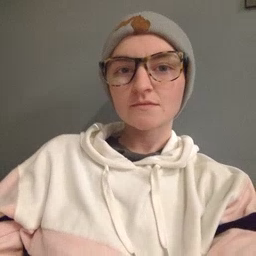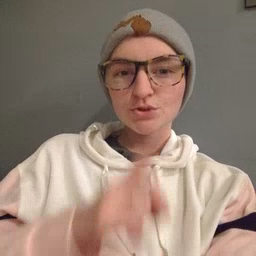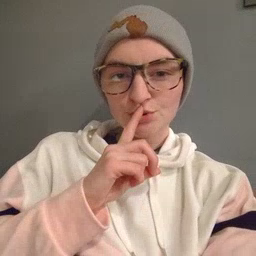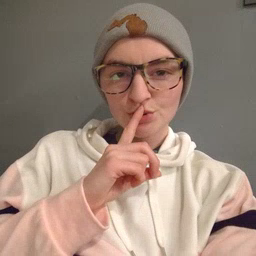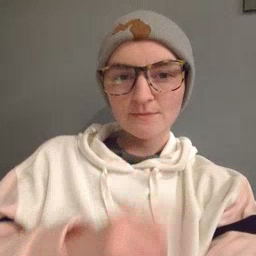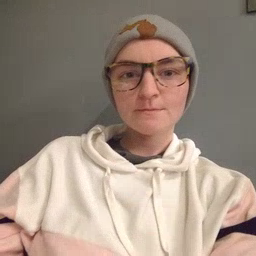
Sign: shhh